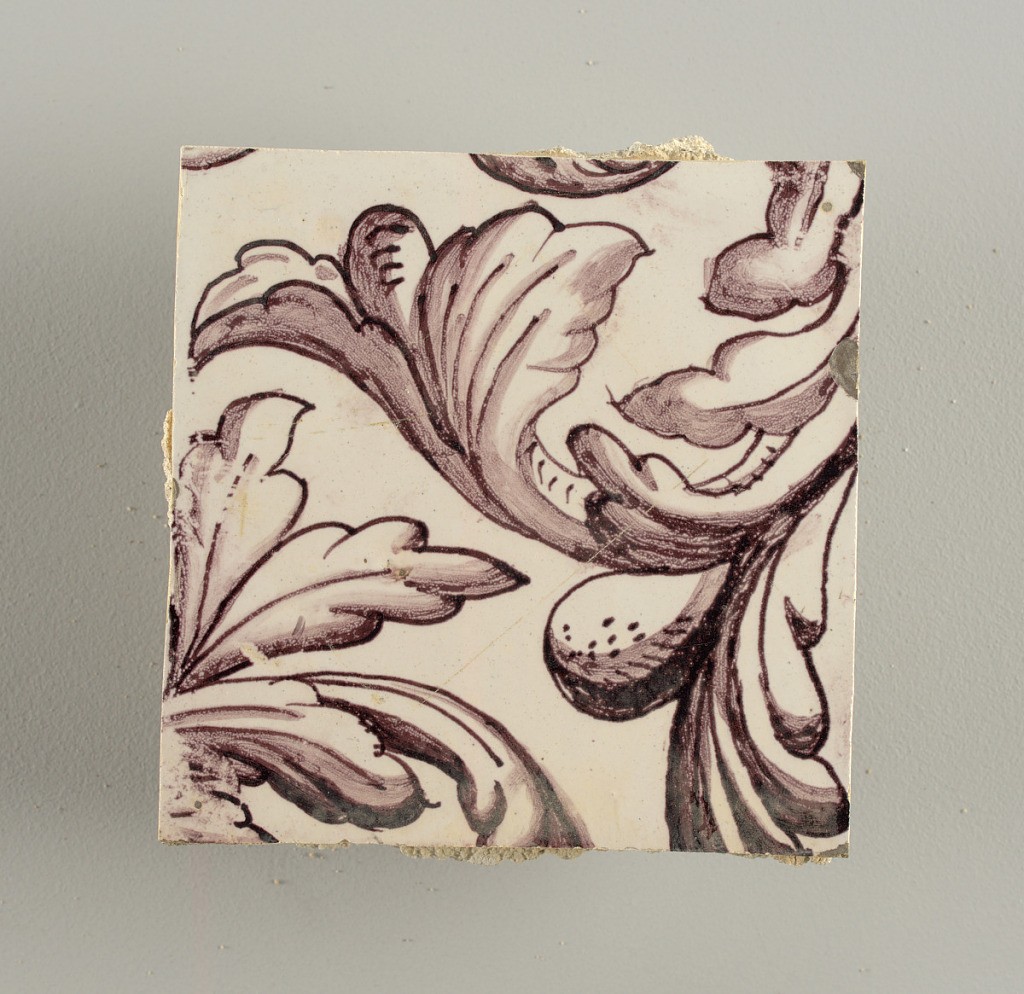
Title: Wall facing
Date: ca. 1725
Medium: Tin-glazed earthenware, underglaze
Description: Horizontal rectangle.  Thirty-seven tiles wide and twenty-one high with opening for door or window nineteen and one-half tiles high and twelve wide.  To left and right of opening, centered canopy above. Left, woman representing Hope, right, a sculputure urn.  Centered above opening, a mascaron.  Arabesque design of foliage.